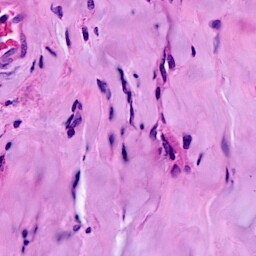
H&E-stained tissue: Breast